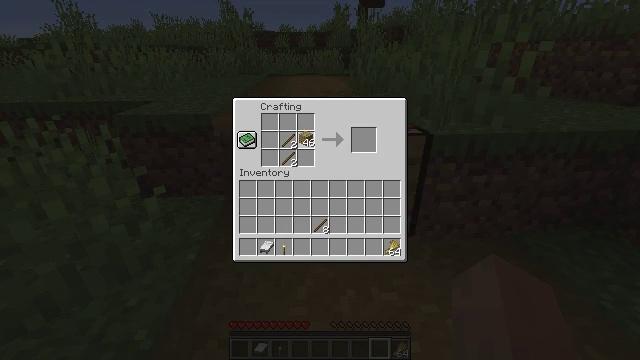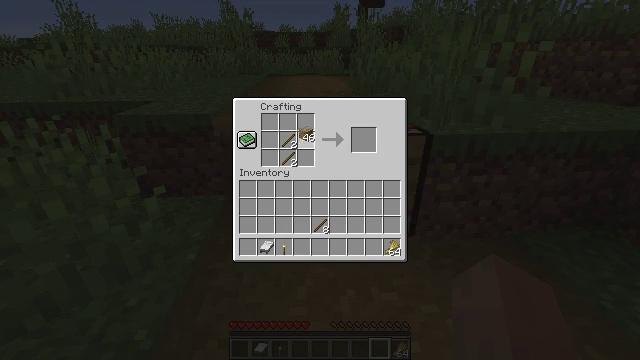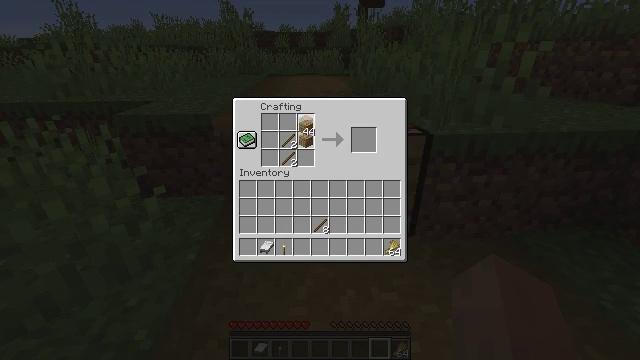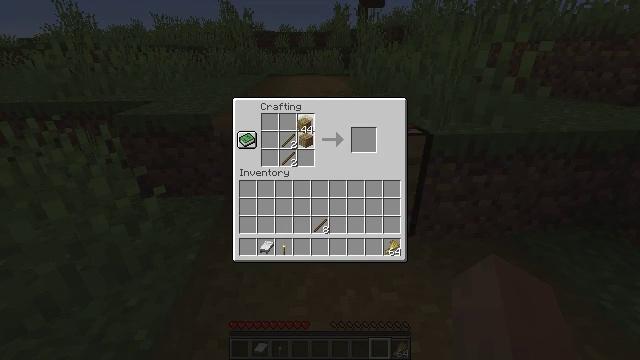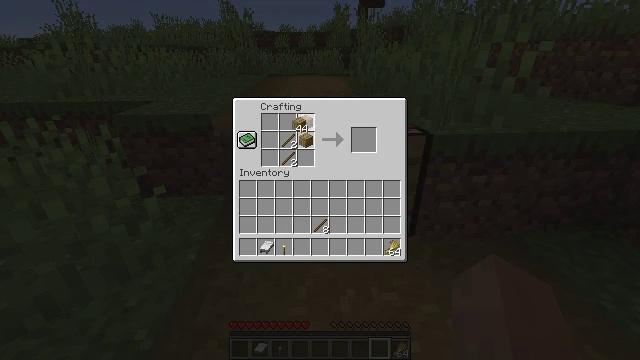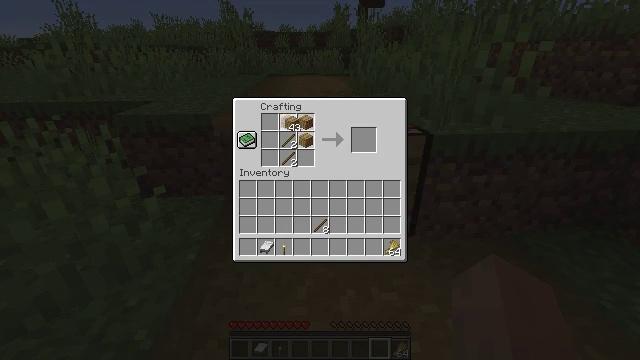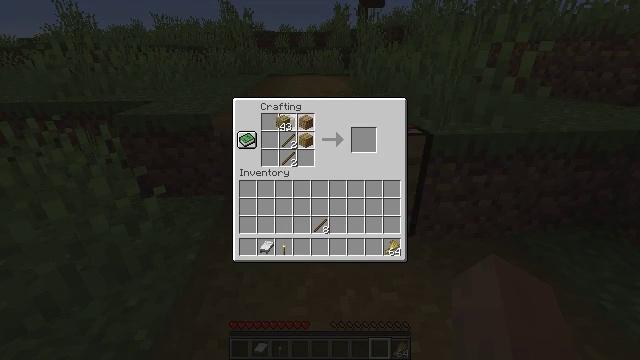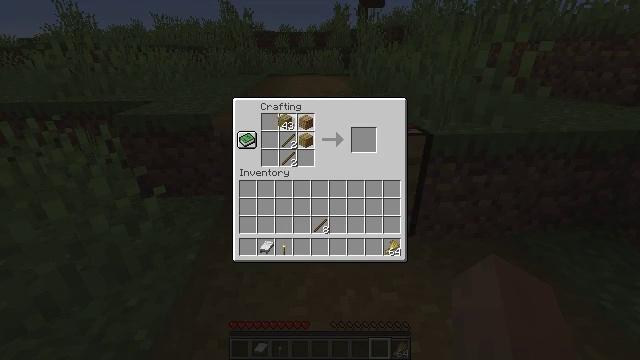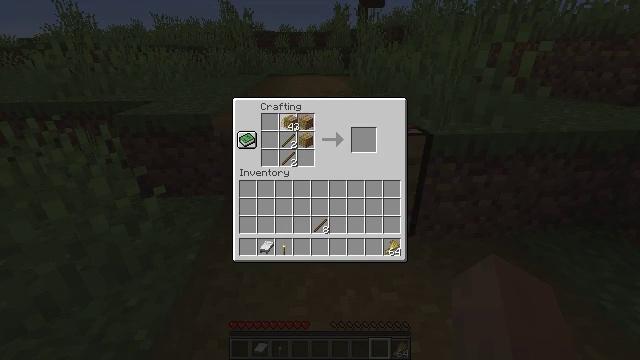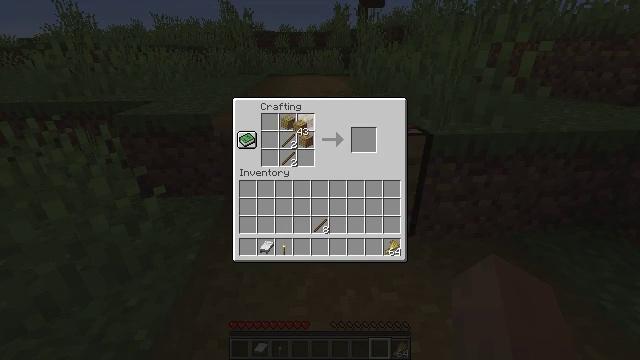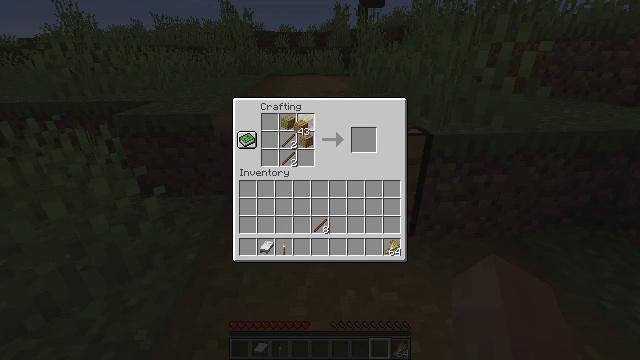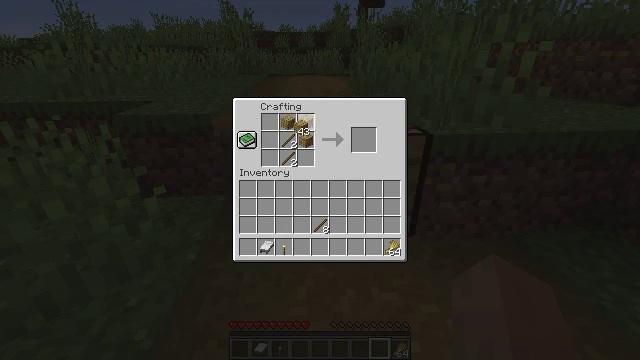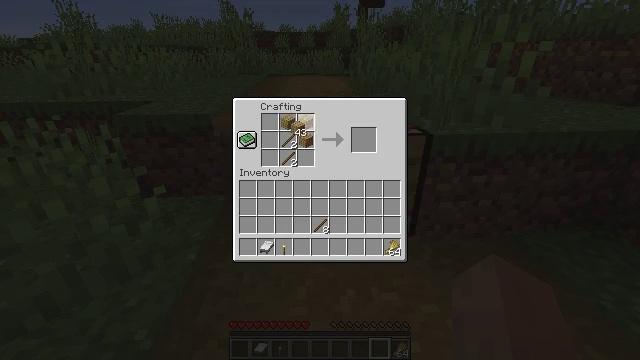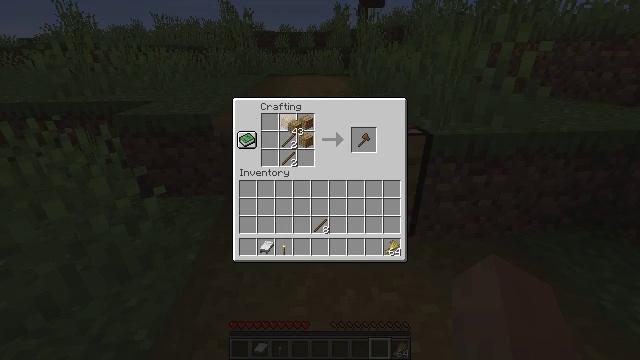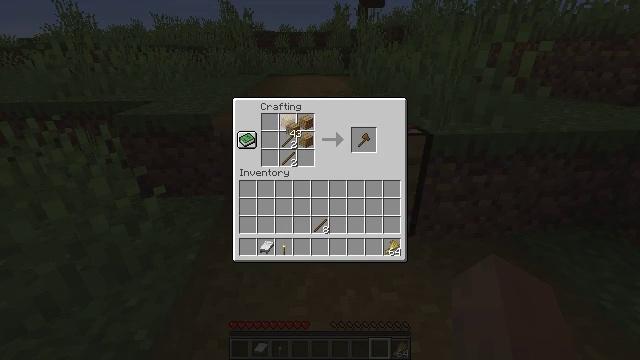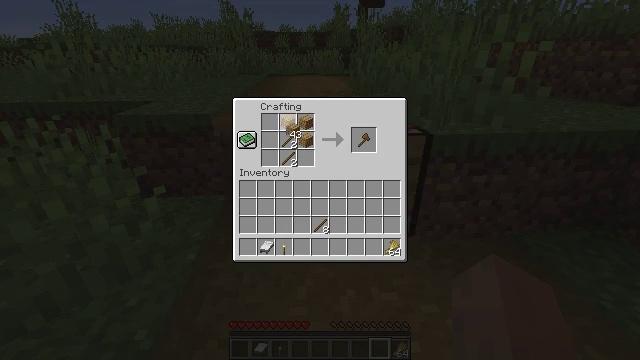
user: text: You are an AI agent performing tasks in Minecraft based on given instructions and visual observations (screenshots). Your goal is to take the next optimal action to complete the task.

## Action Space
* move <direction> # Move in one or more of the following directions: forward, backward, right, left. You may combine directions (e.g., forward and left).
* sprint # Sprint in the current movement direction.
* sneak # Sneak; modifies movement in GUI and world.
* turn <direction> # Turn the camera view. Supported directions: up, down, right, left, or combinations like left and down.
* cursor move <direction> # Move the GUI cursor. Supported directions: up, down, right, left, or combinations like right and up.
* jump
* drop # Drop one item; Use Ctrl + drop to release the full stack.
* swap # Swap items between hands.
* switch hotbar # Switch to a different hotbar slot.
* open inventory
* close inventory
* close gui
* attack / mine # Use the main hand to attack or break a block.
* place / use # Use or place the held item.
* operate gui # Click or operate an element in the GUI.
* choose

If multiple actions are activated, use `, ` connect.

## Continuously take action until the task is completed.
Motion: motion action
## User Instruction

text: Put materials in the crafting table to make a wooden axe.
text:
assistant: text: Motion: choose
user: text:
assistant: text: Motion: choose
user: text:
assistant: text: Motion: choose
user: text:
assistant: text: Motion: choose
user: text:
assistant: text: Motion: cursor move left, choose
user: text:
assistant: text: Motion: cursor move left, choose
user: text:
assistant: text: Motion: choose
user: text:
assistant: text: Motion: no_op
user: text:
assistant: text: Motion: cursor move right
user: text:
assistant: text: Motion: no_op
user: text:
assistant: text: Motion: no_op
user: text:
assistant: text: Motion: no_op
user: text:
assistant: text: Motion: no_op
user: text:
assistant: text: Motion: no_op
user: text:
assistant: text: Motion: no_op
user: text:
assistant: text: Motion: no_op
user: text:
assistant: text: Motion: no_op
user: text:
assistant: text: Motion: no_op
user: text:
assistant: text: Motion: no_op
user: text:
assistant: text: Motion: no_op
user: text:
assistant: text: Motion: no_op
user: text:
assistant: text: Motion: no_op
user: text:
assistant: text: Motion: no_op
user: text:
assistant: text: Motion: no_op
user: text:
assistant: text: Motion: cursor move right
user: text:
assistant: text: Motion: cursor move right
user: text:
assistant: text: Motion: cursor move right
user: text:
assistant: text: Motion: no_op
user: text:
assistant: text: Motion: sneak
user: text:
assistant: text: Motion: sneak